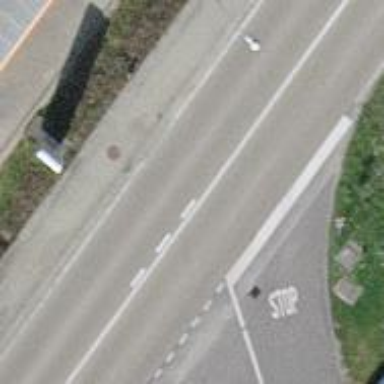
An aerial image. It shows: Primary highway with asphalt surface. There are sidewalks on both sides of the road.